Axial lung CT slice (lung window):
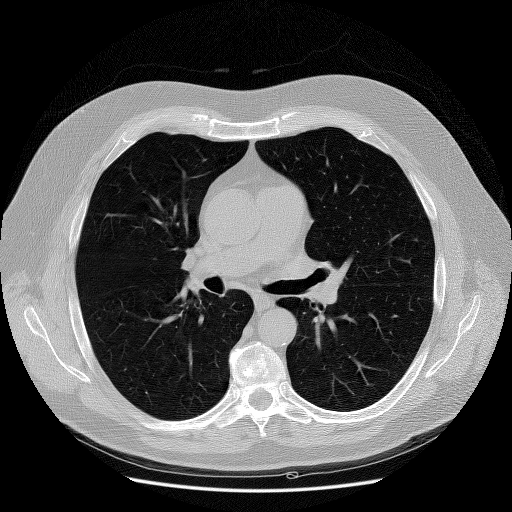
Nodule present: no